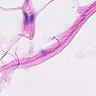
Metastatic tissue present: no